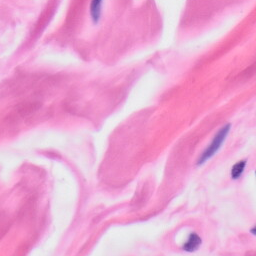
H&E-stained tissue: Skin